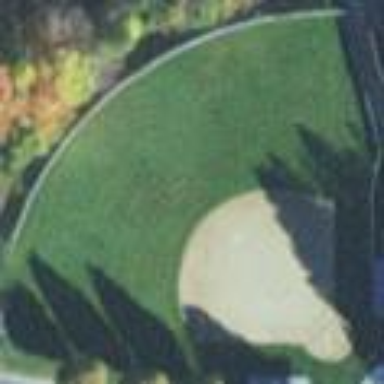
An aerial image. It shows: Softball pitch for leisure and sport activities.